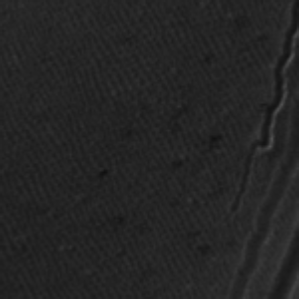
Label: frost